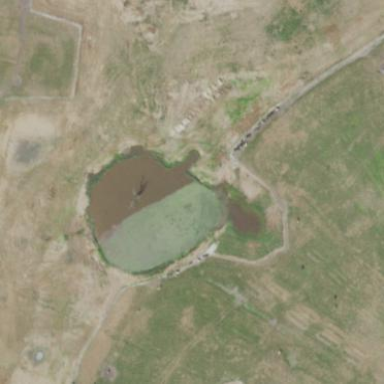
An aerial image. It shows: Reservoir of water.